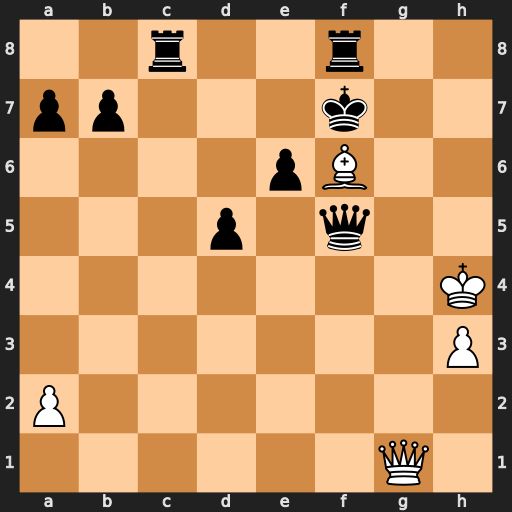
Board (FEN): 2r2r2/pp3k2/4pB2/3p1q2/7K/7P/P7/6Q1
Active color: w
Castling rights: -
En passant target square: -
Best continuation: Qg7+ Ke8 Qe7#